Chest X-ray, PA view. Patient: 17 years old, sex F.
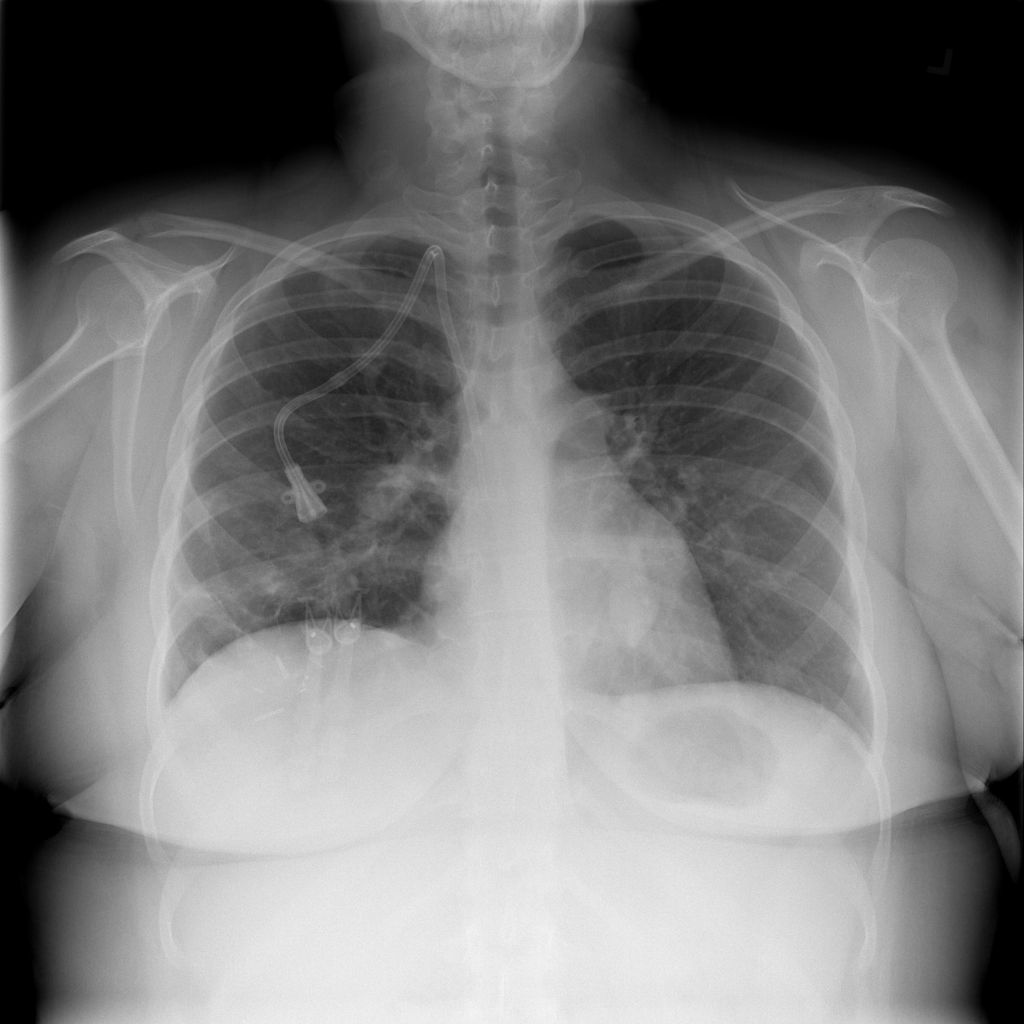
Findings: Nodule